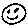
Label: smiley face